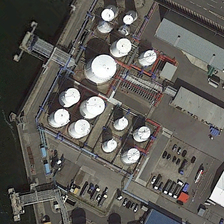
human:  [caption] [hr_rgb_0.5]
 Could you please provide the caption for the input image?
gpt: many storage tanks in different sizes in a factory are near a river .

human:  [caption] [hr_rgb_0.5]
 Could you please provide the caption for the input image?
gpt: many storage tanks in different sizes in a factory are near a river .

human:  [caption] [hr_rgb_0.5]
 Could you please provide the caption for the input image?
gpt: many storage tanks in different sizes in a factory are near a river .

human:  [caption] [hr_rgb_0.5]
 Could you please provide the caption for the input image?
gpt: many storage tanks in different sizes in a factory are near a river .

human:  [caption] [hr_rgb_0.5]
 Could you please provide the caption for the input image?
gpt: many storage tanks in different sizes in a factory are near a river .